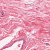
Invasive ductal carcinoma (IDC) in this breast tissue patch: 0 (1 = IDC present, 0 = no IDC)